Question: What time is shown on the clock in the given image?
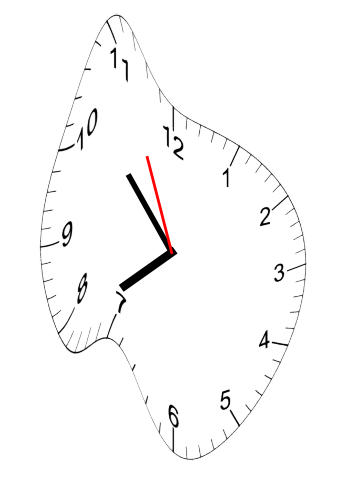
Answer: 07:52:56